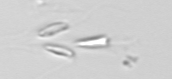
Label: Dinobryon